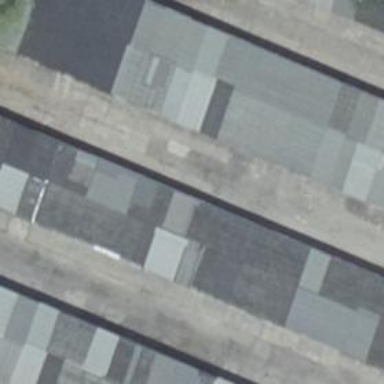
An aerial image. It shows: Group of garages.